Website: home-depot
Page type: payment
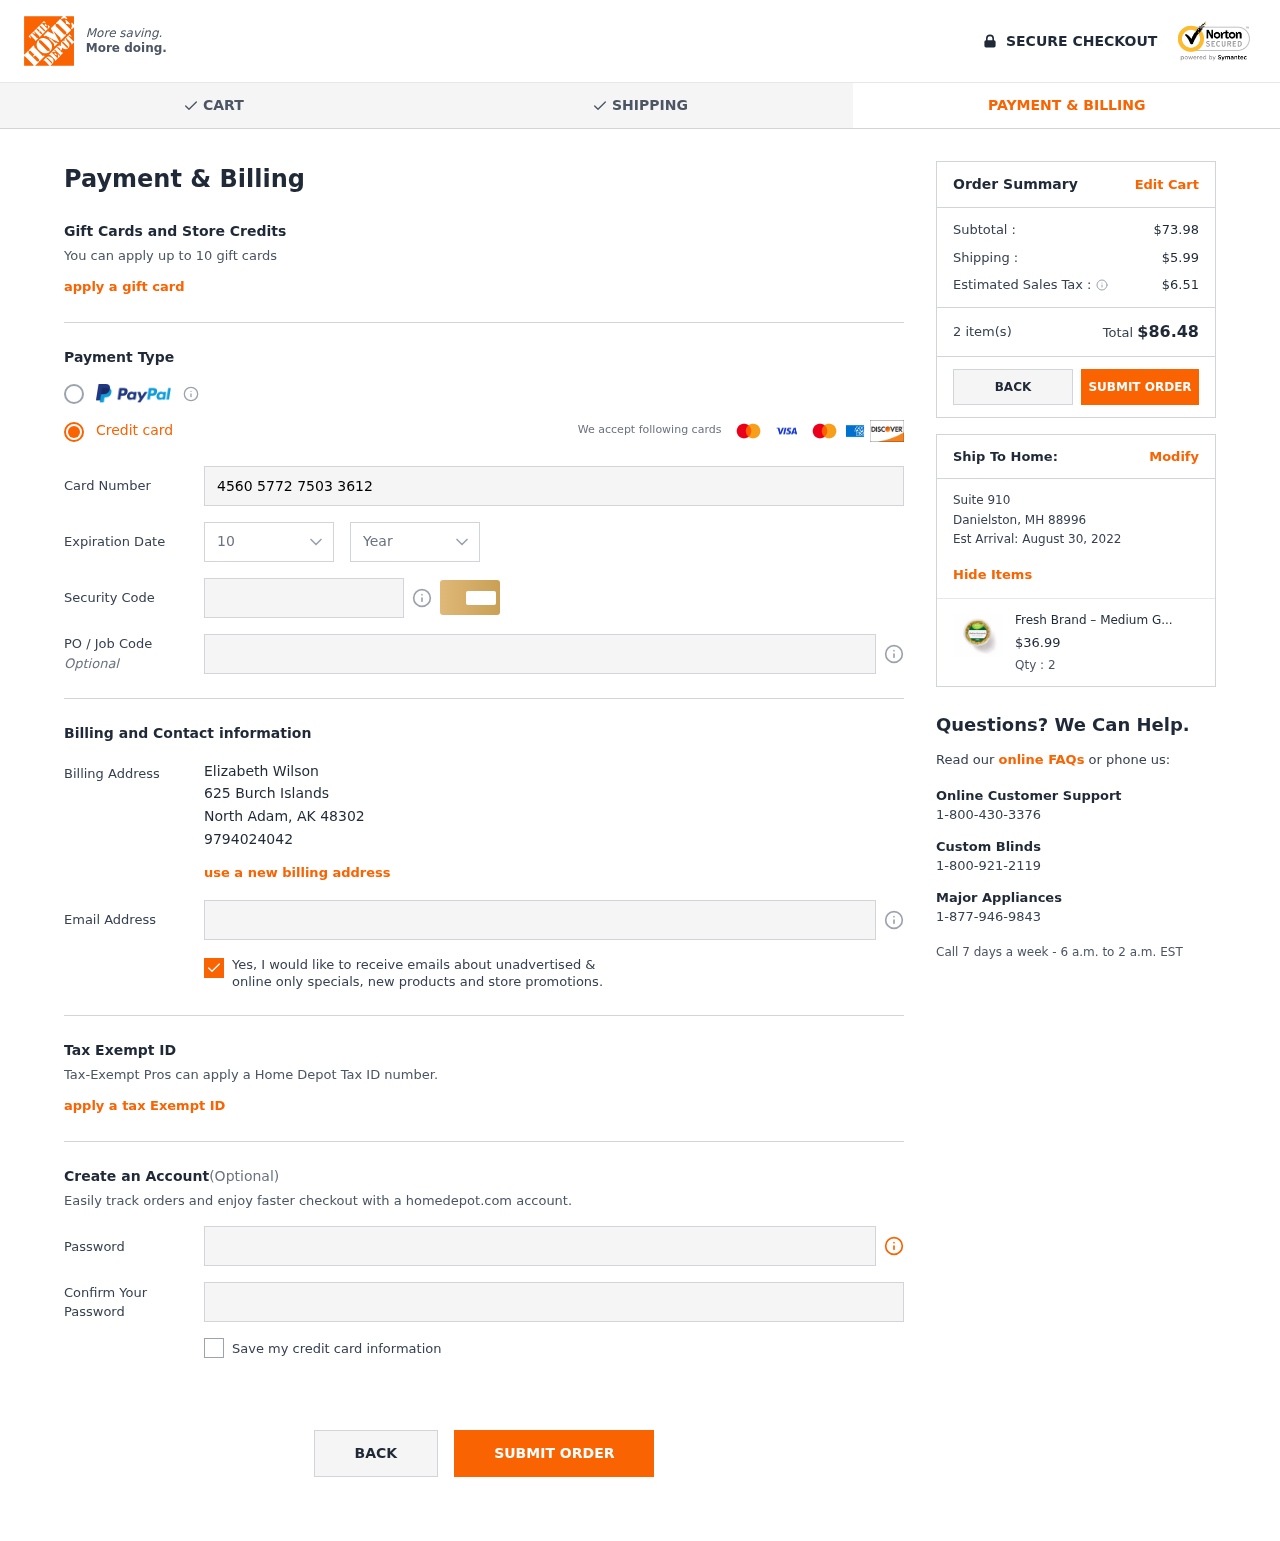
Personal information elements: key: PII_CARD_CVV
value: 760
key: PII_CARD_EXPIRY_MONTH
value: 10
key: PII_CARD_EXPIRY_YEAR
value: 28
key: PII_CARD_NUMBER
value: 4560 5772 7503 3612
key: PII_CITY
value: North Adam
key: PII_CITY2
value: Danielston
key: PII_EMAIL
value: ewilson@hotmail.com
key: PII_FULLNAME
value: Elizabeth Wilson
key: PII_PHONE
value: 9794024042
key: PII_POSTCODE
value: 48302
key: PII_POSTCODE2
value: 88996
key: PII_STATE_ABBR
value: AK
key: PII_STATE_ABBR2
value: MH
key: PII_STREET
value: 625 Burch Islands
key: PII_STREET2
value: Suite 910
Product elements: key: PRODUCT1_NAME
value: Fresh Brand – Medium Guacamole, 18 oz
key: PRODUCT1_PRICE
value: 36.99
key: PRODUCT1_QUANTITY
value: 2
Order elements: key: ORDER_SUBTOTAL
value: $73.98
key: ORDER_SHIPPING_COST
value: $5.99
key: ORDER_TAX
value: $6.51
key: ORDER_NUM_ITEMS
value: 2 item(s)
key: ORDER_TOTAL
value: $86.48
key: ORDER_DELIVERY_DATE
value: August 30, 2022